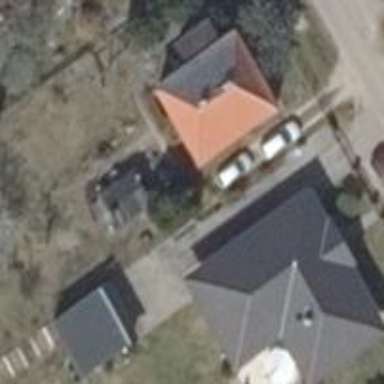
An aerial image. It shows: Detached building with hipped roof.